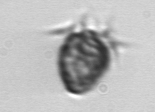
Label: Ciliophora